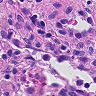
Metastatic tissue present: no